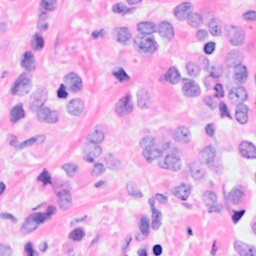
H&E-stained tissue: Breast